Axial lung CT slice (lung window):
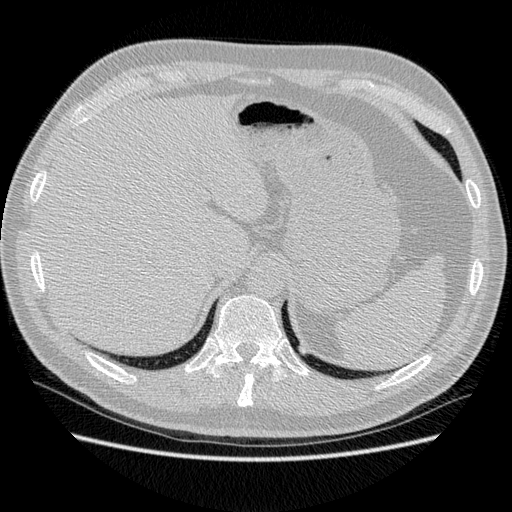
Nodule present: yes
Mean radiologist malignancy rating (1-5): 1.5